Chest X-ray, PA view. Patient: 51 years old, sex F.
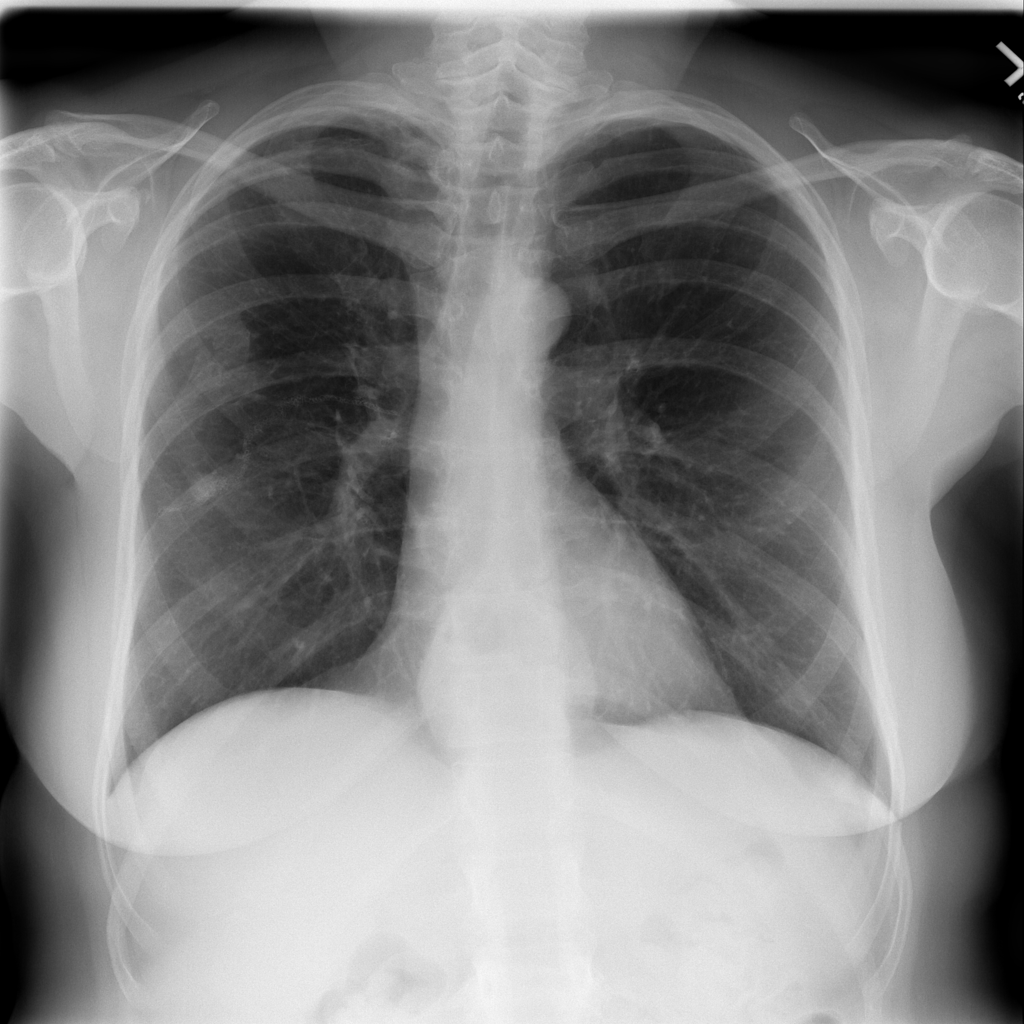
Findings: Hernia